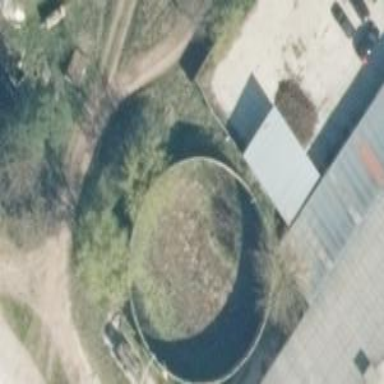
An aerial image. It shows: Storage tank with man-made structure.